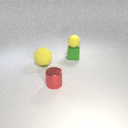
large yellow rubber sphere behind small red metal cylinder